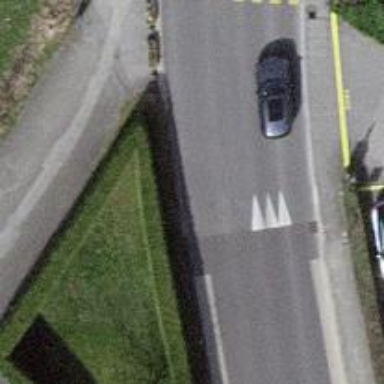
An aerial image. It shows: Traffic calming hump on the road.